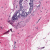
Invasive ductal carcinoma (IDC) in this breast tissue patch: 0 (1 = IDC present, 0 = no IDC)